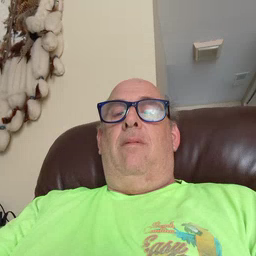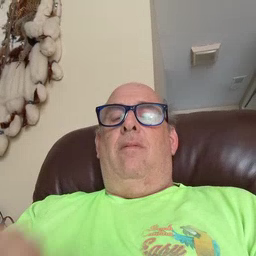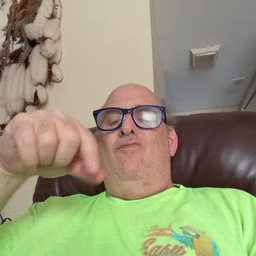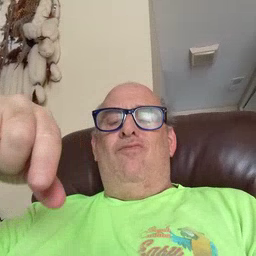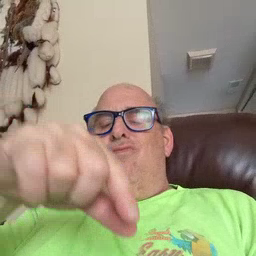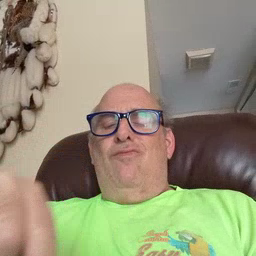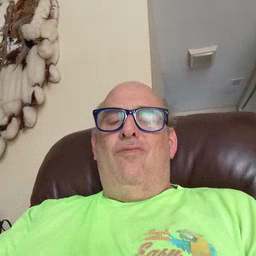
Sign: puzzle